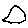
Label: hexagon